Interaction volume radius: 5 \u00c5
Interaction volume height: 10 \u00c5
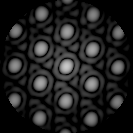
Disorder parameter: 0.01363